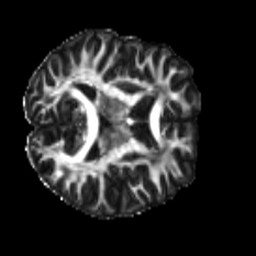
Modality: FA
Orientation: axial
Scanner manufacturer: siemens
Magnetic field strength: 3 T
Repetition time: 4 s
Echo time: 0.0594 s